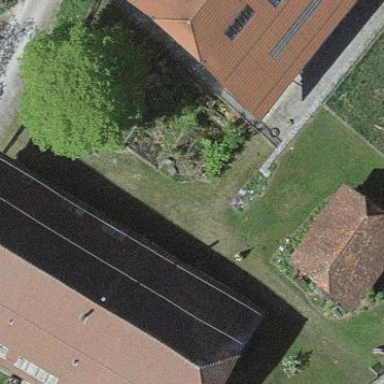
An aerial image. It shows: Farm building.